Question: I'm using the <URL>, then the title that is displayed by the phone is "@\Applications" ....
It looks to me as though the phone treats an "@" at the start of the name as special somehow, and replaces it with a path ...
Here I'm setting the <URL>.Title to "@Test". This is what gets pinned:

I've tried UrlEncoding the title - no luck.
Has anyone come across this before? Is it a known issue?
Damian
I've accepted Colin's answer below. This is the code I'm now using based on his suggestion:
'''
...
if(initialData.Title.StartsWith("@")) {
initialData.Title = '@' + initialData.Title.Substring(1);
}
ShellTile.Create(uri, initialData);
'''
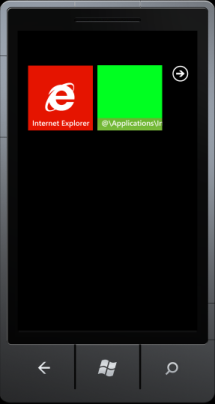
Answer: As per my comment ... give '@' a go, I doubt anyone will notice the difference between @ and @.